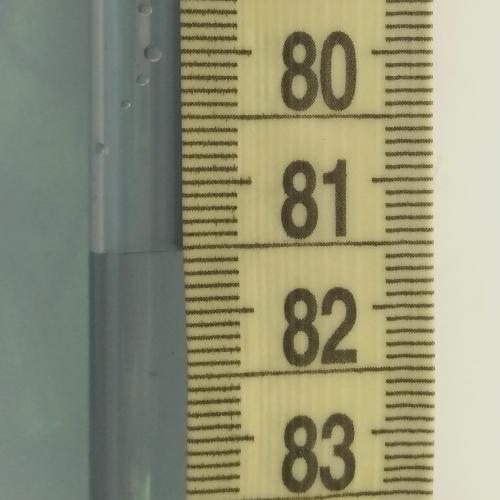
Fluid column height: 81.5 cm